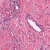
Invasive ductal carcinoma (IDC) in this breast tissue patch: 1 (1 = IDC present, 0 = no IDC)